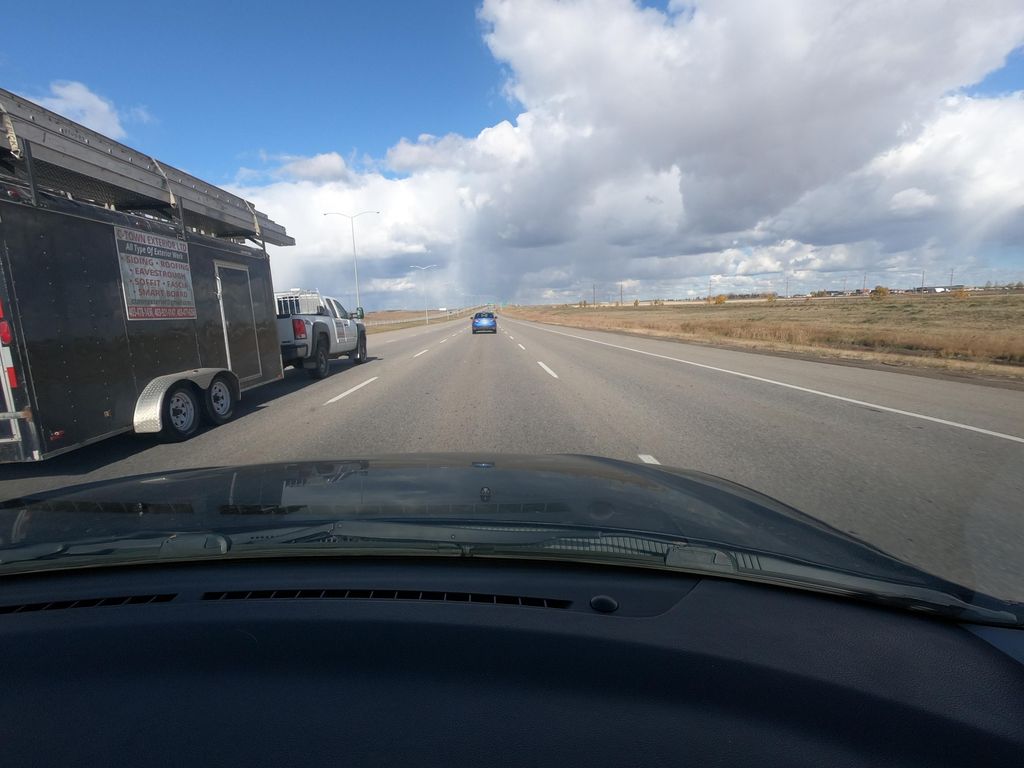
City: calgary